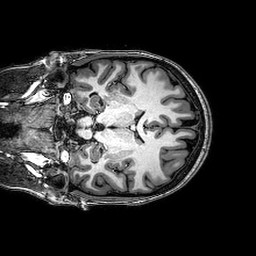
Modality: T1w
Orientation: coronal
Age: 22
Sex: female
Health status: healthy
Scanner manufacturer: philips
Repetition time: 0.008225 s
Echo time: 0.00378 s